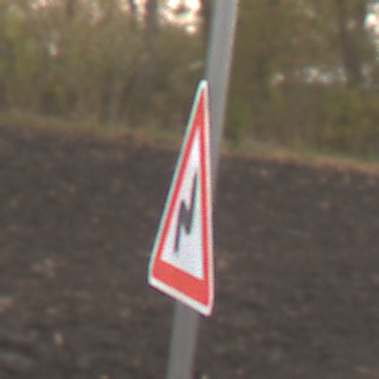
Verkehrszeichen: DoppelkurveRechts
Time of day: MorningAfternoon
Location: Outdoor (Nature)
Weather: Overcast
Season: NotSpecified
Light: Natural